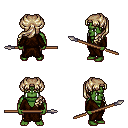
a pixel art fantasy rpg character, male body template, orc, green skin, brown robe, gold greaves, white blonde princess hairstyle, spear, four views (front, back, left, right), 2x2 character sprite sheet, small pixel art, hard edges, no anti-aliasing